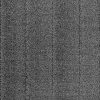
Atmospheric dust classification: dusty